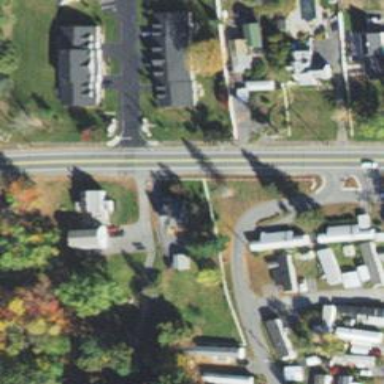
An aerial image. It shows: Driveway.